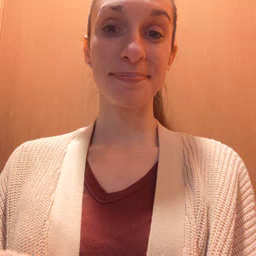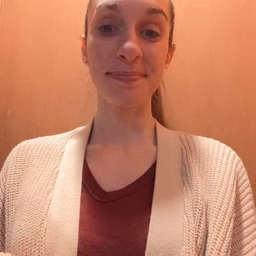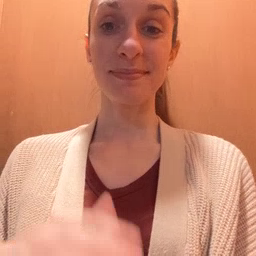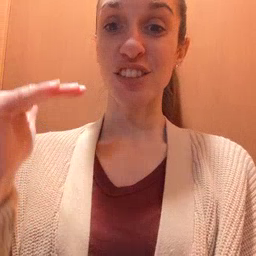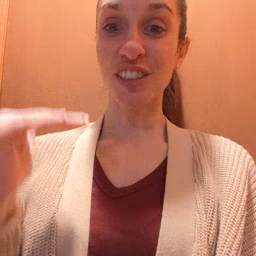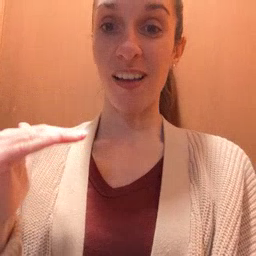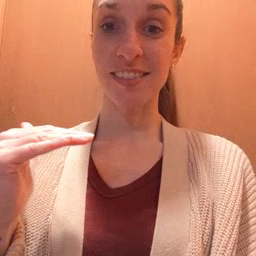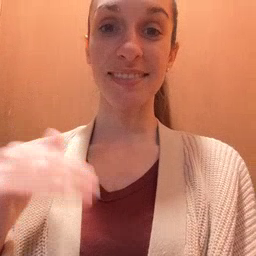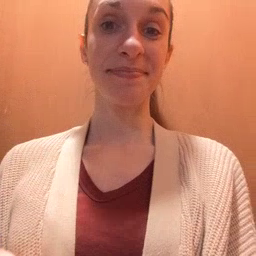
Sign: child